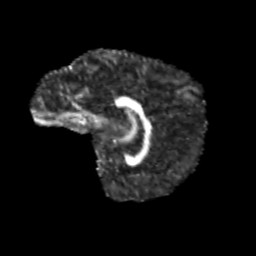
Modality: FA
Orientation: sagittal
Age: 13
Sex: female
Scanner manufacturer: siemens
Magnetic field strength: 3 T
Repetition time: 3.8 s
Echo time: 0.07 s